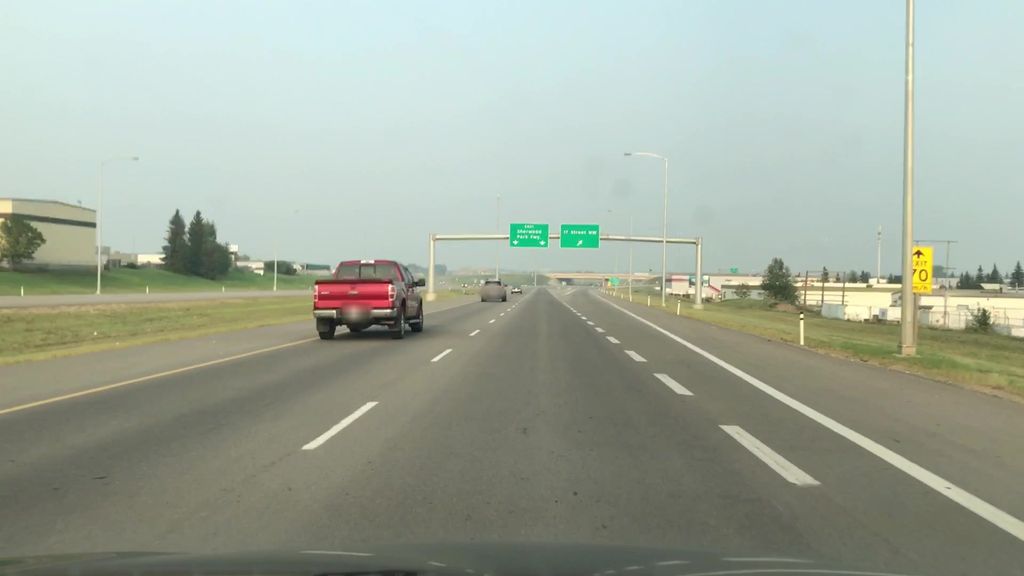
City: edmonton